Question: I would like to develop a desktop application to interact with the facebook API.
The user would be able to browse their profile and post details such as the music which they are playing or the applications which are being installed or being used.
Is this possible?
Are there any relevant tutorials?

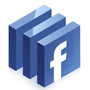
Answer: ## .NET Facebook API Client
There is a Facebook API framework for .NET applications here:
<URL>
Building a simple desktop app in VB.NET or C#.NET is not too hard, you can download the Express version (free) here: <URL>
The documentation for the framework is on the same site: <URL>
There is also a lot of documentation for getting started with .NET and the tools are very good.